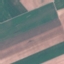
Land use / land cover: AnnualCrop